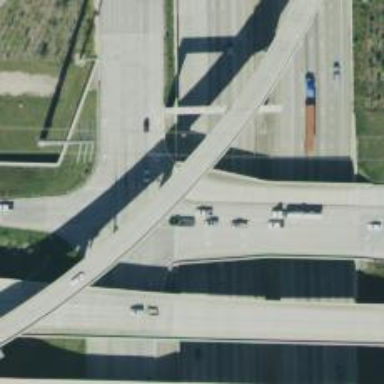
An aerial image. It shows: Secondary link road with bridge.